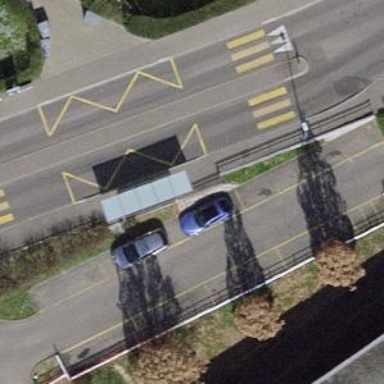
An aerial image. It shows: Bus stop with designated public transport stop position.